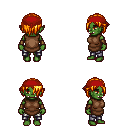
a pixel art fantasy rpg character, female body template, orc, green skin, brown tunic, metal pants, light blonde bangs hairstyle, red bandana, cloth bracers, four views (front, back, left, right), 2x2 character sprite sheet, small pixel art, hard edges, no anti-aliasing